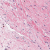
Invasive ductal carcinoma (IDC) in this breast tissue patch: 0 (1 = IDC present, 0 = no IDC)